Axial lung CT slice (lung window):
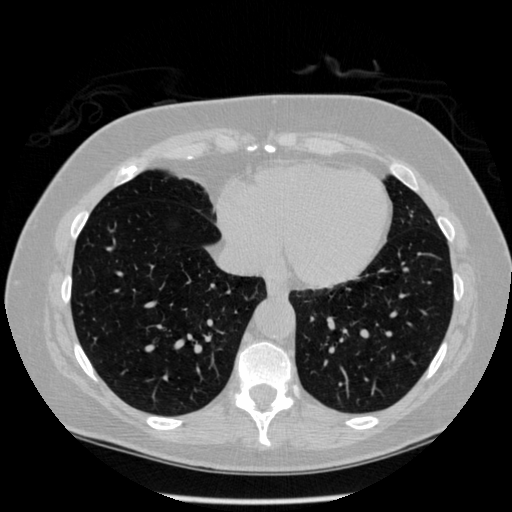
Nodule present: no